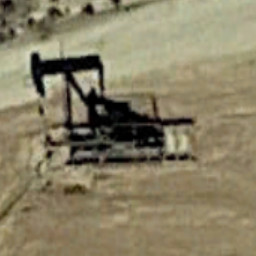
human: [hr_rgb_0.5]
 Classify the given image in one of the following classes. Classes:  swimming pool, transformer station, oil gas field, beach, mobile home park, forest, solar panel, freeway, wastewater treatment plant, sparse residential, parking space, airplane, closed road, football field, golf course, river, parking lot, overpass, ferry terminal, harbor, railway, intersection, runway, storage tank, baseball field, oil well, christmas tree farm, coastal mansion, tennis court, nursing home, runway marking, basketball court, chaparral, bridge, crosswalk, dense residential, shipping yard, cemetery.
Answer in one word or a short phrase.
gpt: oil well